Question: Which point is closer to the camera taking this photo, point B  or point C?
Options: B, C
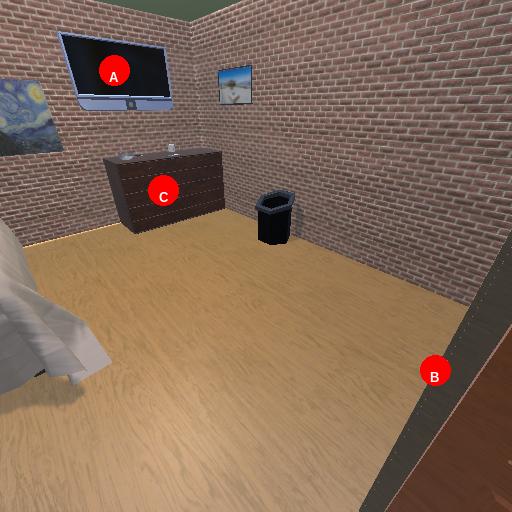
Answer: B